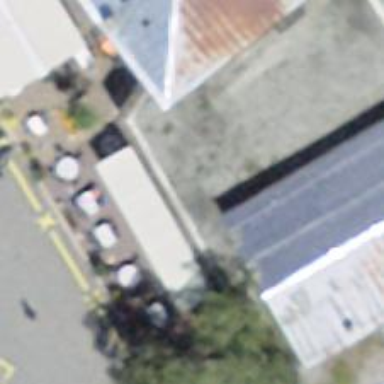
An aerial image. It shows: Restaurant.